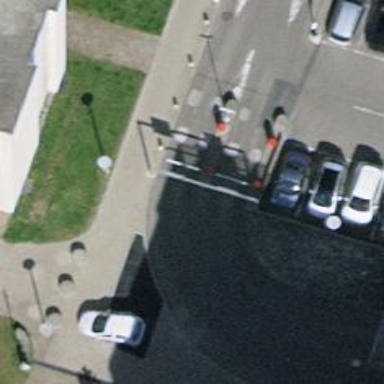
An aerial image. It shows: Lift gate barrier.